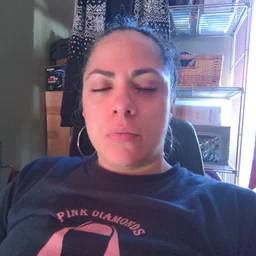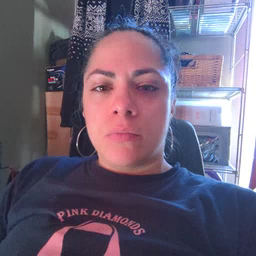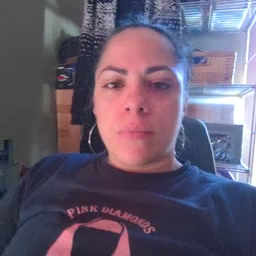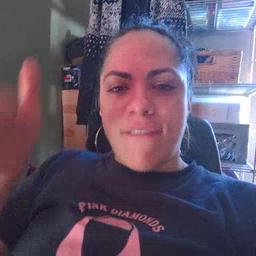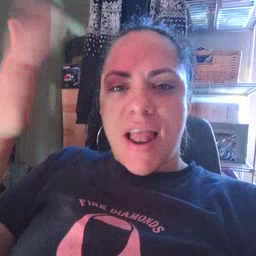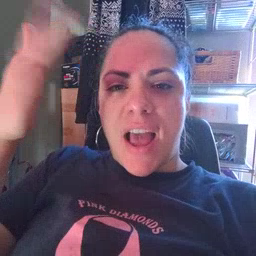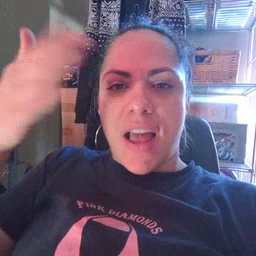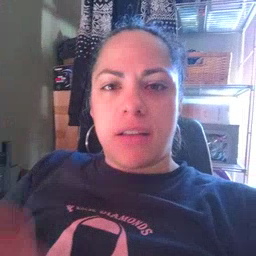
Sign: flag